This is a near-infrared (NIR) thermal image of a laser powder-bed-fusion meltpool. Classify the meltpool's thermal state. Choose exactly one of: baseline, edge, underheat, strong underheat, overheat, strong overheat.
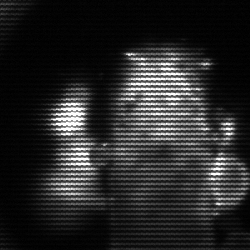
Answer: strong underheat